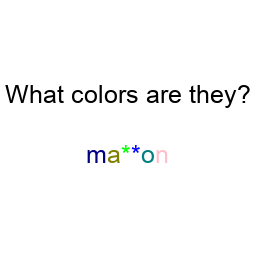
Color: navy, olive, lime, blue, teal, pink
Color name shown: maroon
Background color: white
Question text color: black